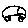
Label: car